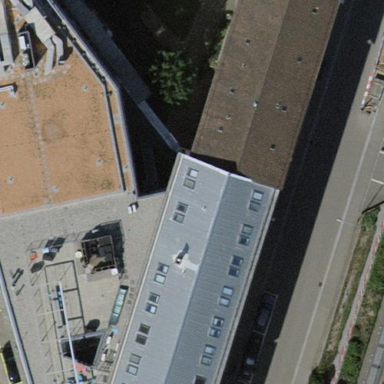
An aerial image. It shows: Commercial building.